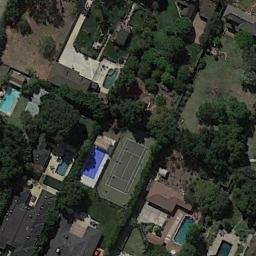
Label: tennis_court